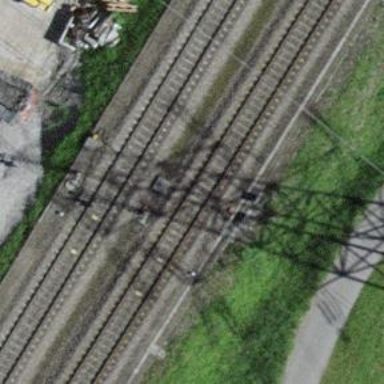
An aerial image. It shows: Railway signal.